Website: crate-barrel
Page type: account-selection
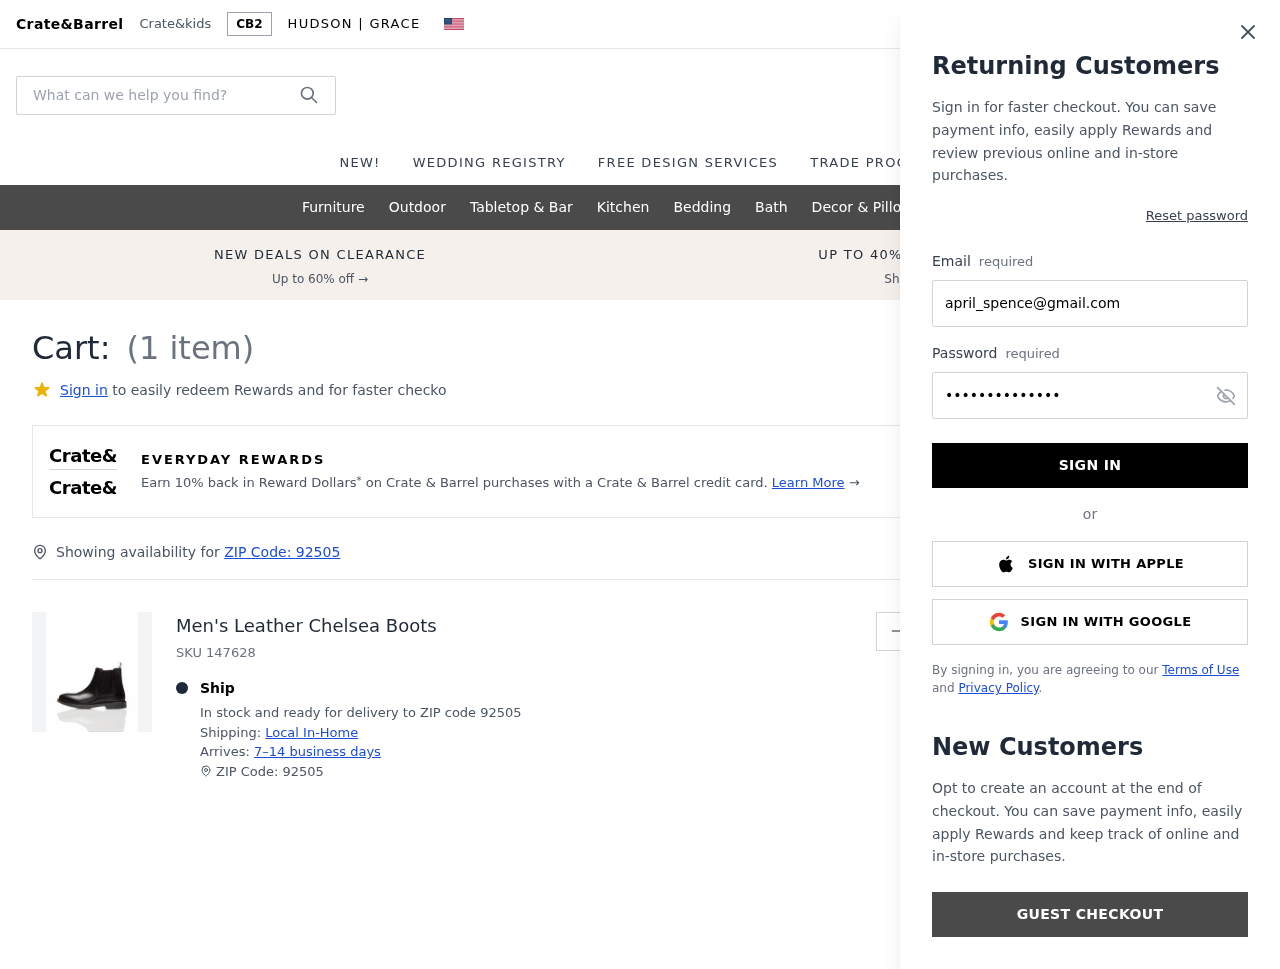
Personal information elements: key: PII_EMAIL
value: april_spence@gmail.com
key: PII_POSTCODE
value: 92505
Product elements: key: PRODUCT1_NAME
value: Men's Leather Chelsea Boots
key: PRODUCT1_QUANTITY
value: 1
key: PRODUCT1_SKU
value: SKU 147628
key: PRODUCT1_ORIGINAL_PRICE
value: $236.19
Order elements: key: ORDER_NUM_ITEMS
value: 1
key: ORDER_SUBTOTAL
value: $188.95
Search elements: key: HEADER_SEARCH
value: What can we help you find?